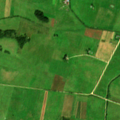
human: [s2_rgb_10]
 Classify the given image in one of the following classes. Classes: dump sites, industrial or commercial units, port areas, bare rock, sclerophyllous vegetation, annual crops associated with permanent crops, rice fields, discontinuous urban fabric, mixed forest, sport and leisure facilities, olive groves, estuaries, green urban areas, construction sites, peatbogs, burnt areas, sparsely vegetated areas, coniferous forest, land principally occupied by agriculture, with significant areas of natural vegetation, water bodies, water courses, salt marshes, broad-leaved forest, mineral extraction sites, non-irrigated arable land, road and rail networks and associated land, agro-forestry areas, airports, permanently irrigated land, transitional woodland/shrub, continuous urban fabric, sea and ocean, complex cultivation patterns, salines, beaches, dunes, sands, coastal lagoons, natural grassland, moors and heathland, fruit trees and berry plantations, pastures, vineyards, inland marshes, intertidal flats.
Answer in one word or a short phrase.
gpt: pastures, complex cultivation patterns